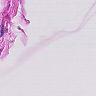
Metastatic tissue present: no